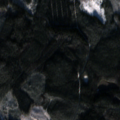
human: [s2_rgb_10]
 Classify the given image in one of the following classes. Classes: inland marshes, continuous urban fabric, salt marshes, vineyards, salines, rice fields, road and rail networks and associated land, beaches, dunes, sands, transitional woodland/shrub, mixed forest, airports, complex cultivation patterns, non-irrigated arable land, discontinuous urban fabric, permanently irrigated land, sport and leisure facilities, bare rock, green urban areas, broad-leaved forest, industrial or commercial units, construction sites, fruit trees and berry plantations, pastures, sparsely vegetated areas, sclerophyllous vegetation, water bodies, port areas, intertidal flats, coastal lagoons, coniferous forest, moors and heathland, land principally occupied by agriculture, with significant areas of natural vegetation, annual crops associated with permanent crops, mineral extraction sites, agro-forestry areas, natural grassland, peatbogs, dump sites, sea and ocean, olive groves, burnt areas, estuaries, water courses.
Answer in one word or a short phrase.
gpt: coniferous forest, mixed forest, transitional woodland/shrub